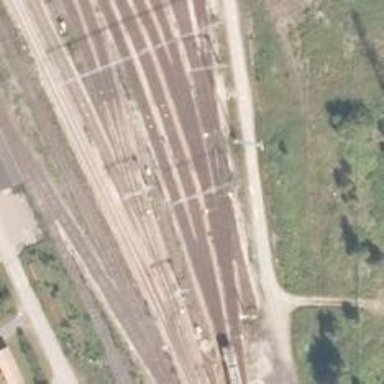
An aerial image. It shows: Siding railway line with electrified contact line for the trains.